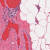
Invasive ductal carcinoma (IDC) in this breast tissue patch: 0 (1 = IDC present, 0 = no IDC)